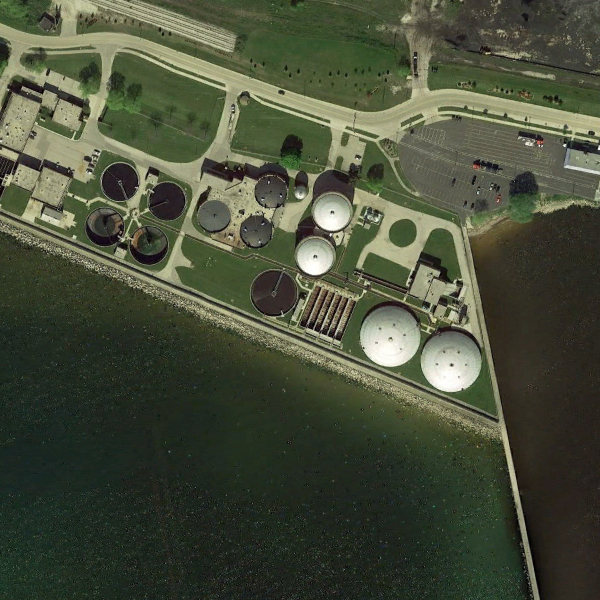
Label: StorageTanks